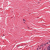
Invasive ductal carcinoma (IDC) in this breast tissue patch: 0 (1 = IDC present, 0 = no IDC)